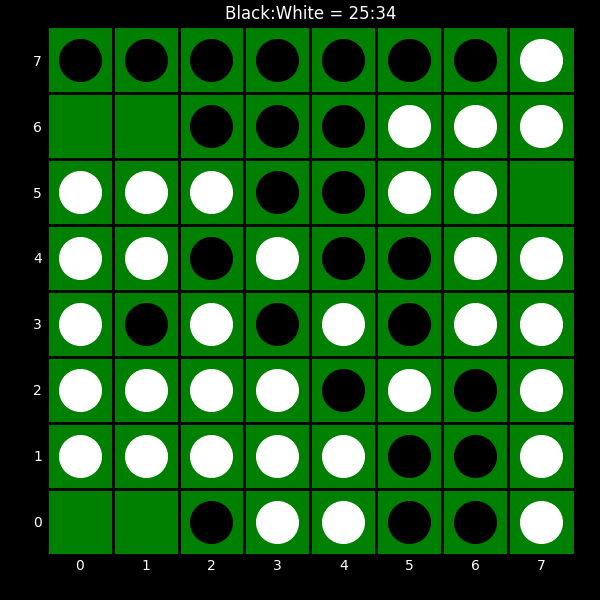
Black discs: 25
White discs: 34